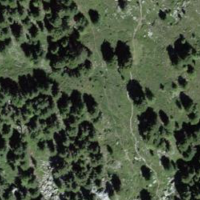
EUNIS habitat code: 44
Species observed at this site:
Chamaenerion angustifolium